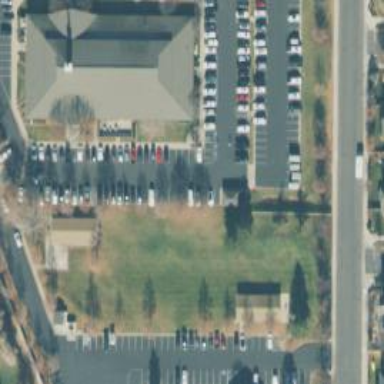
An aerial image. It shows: Parking space.